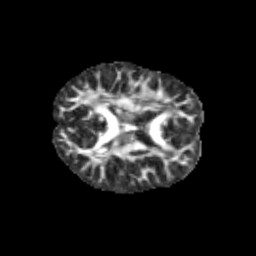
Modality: FA
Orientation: axial
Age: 10
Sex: male
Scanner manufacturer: siemens
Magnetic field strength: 3 T
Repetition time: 3.8 s
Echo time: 0.07 s